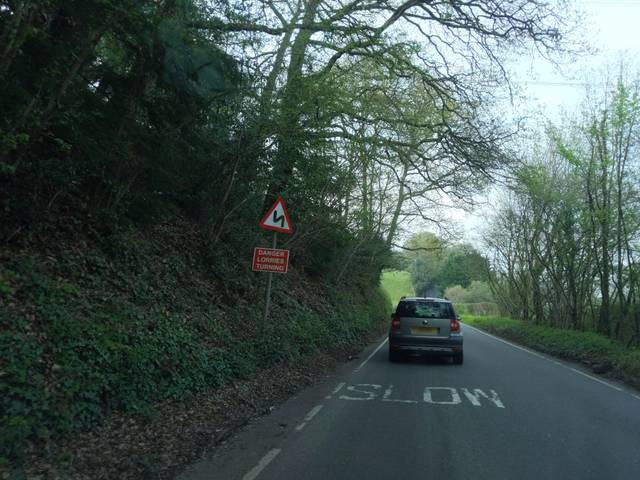
Region: United Kingdom
Coordinates: 50.741, -3.552